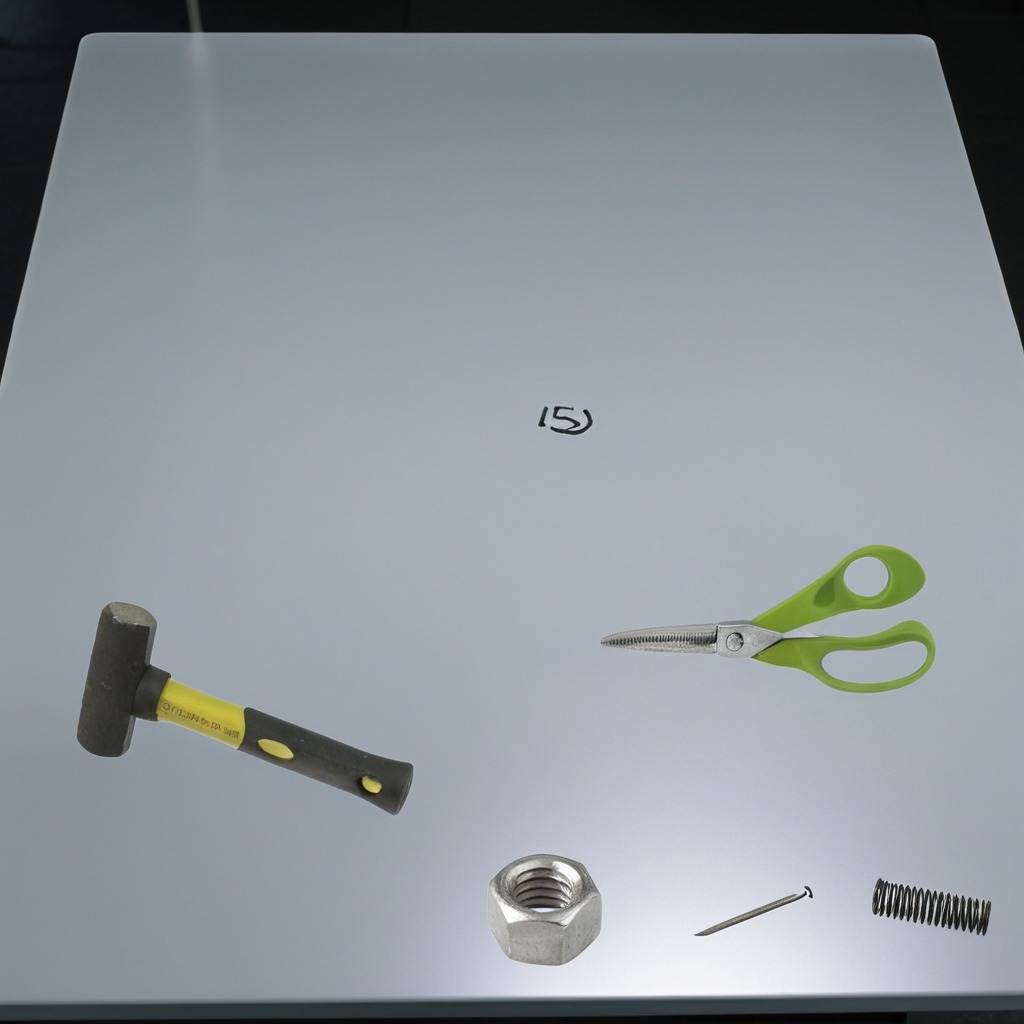
A hammer, an iron nail, a coiled metal spring, a metal nut, and a pair of scissors are lying on a clean empty table in a railway signal maintenance room lit by harsh overhead fluorescents.